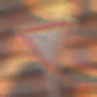
Verkehrszeichen: VorfahrtGewaehren
Umgebung: Outdoor, Urban
Tageszeit: MorningAfternoon
Wetter: Clear
Licht: Natural
Jahreszeit: NotSpecified
Kontrast: MediumContrast